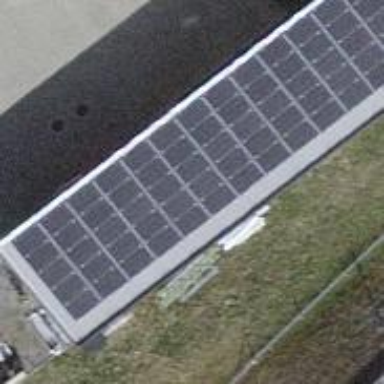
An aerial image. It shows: Solar power generator utilizing photovoltaic technology with solar photovoltaic panels.